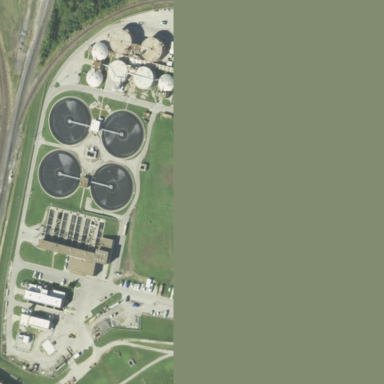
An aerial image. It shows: View of wastewater plant.